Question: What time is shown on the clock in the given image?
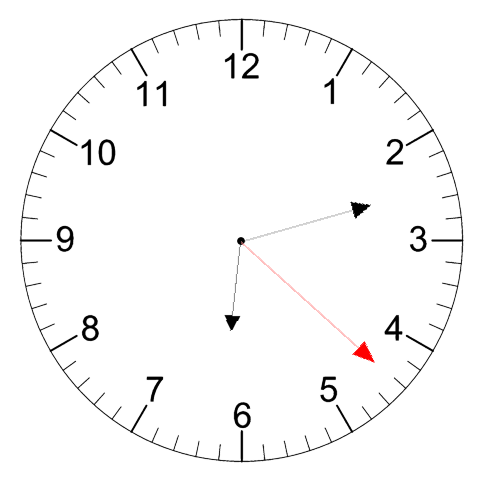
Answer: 06:12:22